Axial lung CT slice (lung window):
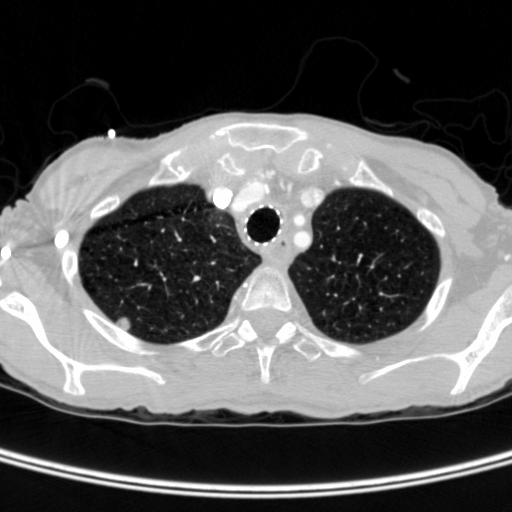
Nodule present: yes
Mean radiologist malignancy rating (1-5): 4.667